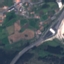
Land use / land cover class: Highway